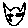
Label: cat